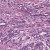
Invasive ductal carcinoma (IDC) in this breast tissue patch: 1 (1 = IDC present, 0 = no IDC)